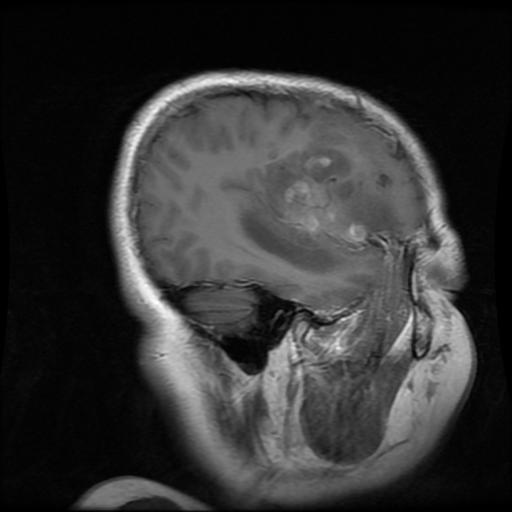
Label: glioma